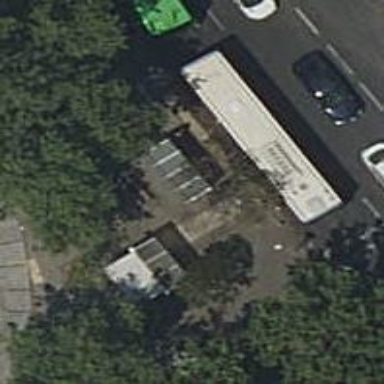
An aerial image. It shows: Bus stop with sheltered platform for public transport.